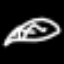
Label: squiggle